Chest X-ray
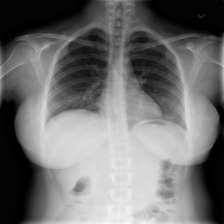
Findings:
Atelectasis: negative
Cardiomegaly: negative
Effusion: negative
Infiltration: negative
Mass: negative
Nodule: negative
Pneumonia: negative
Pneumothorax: negative
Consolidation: negative
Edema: negative
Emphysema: negative
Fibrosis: negative
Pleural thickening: negative
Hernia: negative